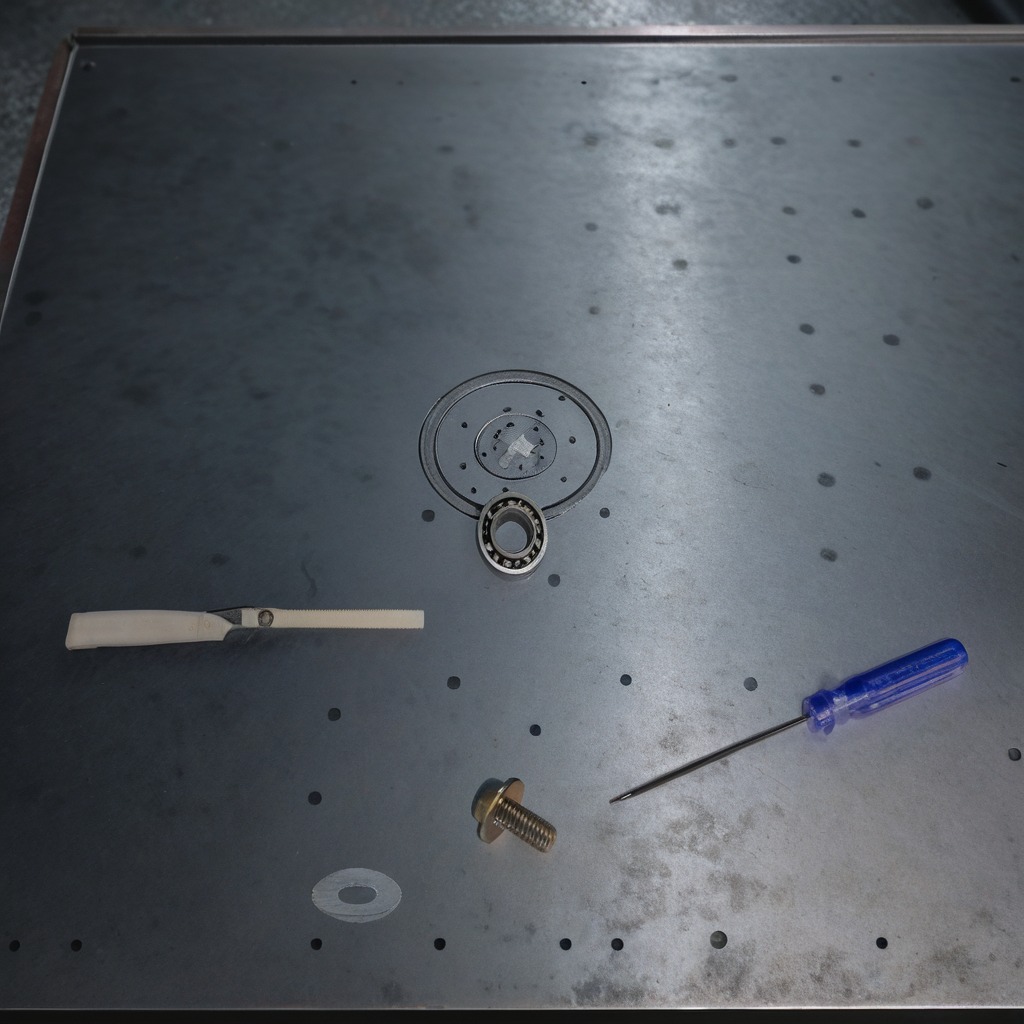
A ball bearing, a flat metal washer, a machine screw, a handheld metal saw, and a screwdriver are lying on the cold steel table in a mining workshop.